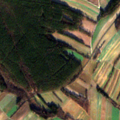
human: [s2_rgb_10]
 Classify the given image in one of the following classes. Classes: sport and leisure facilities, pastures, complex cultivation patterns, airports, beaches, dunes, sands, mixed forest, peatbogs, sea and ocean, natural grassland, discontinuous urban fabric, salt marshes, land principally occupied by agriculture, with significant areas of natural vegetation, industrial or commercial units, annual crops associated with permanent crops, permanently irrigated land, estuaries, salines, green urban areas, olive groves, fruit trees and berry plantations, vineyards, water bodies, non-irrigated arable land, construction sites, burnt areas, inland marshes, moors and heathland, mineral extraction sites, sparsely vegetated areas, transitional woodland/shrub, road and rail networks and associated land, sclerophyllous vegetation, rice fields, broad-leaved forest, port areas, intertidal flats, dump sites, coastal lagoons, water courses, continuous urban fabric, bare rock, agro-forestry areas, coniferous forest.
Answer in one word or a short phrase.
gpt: non-irrigated arable land, land principally occupied by agriculture, with significant areas of natural vegetation, coniferous forest, mixed forest